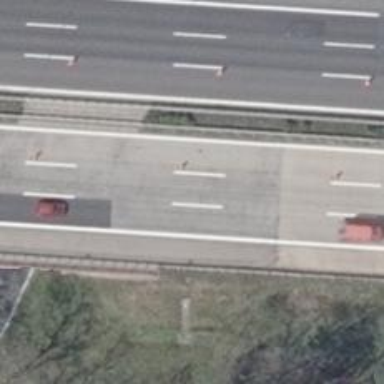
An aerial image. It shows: Concrete bridge located on motorway.